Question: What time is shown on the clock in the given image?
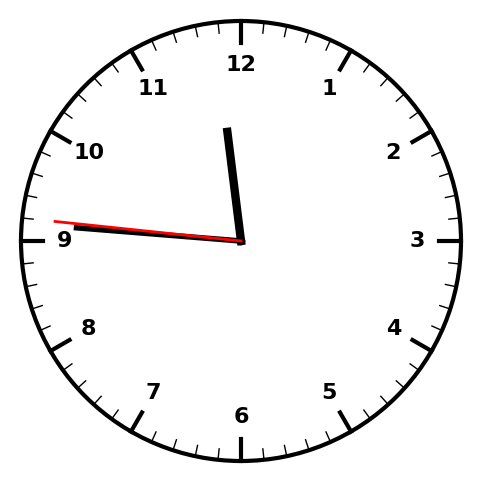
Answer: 11:45:46